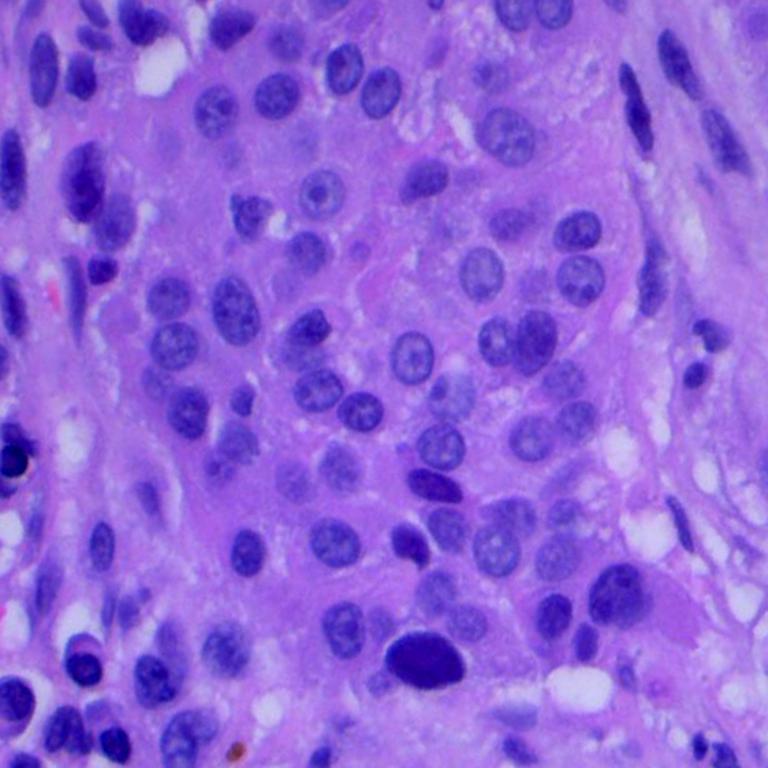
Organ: lung
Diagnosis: squamous carcinomas